Question: I'm getting an error when trying to Auth::attempt() with the User model saying that I do not have a 'id' column in my table. I am using the 'username' field as the primary key in my table and I didn't want to make an int 'id' column as the primary key. Is there anyway I can change the primary key column in the User model?
Error:

My user model:
'''
<?php
use Illuminate\Auth\UserTrait;
use Illuminate\Auth\UserInterface;
use Illuminate\Auth\Reminders\RemindableTrait;
use Illuminate\Auth\Reminders\RemindableInterface;
class User extends Eloquent implements UserInterface, RemindableInterface {
use UserTrait, RemindableTrait;
protected $table = 'users';
protected $hidden = array('password', 'remember_token');
public function getRememberToken()
{
return $this->remember_token;
}
public function setRememberToken($remember_token)
{
$this->remember_token = $remember_token;
}
public function getRememberTokenName()
{
return 'remember_token';
}
public function isAdmin()
{
return $this->isAdmin == 1;
}
}
'''
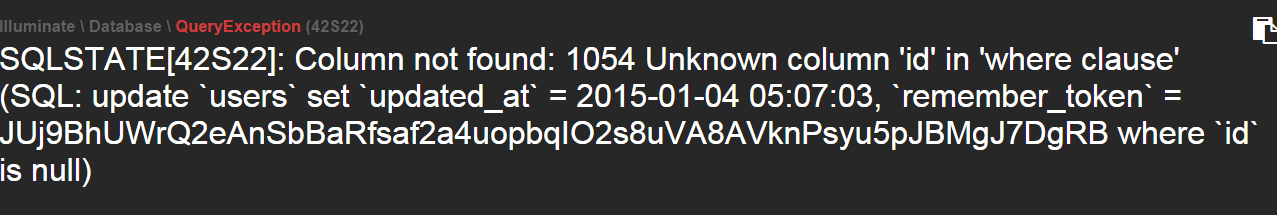
Answer: To override the primary key used to search you must define the 'primaryKey' property on the User model.
'''
class User extends Eloquent implements UserInterface, RemindableInterface {
use UserTrait, RemindableTrait;
protected $primaryKey = 'username';
...
'''
Now laravel will use the username column as the primary key column.
See the below quote from the laravel documentation.
> Note: Eloquent will also assume that each table has a primary key
column named id. You may define a primaryKey property to override this
convention.
-- <URL>